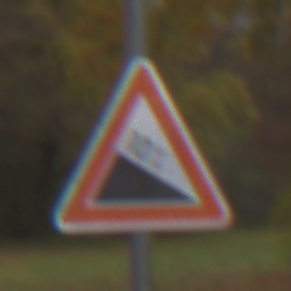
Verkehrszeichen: Gefaelle10
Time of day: Midday
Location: Outdoor (Nature)
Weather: Overcast
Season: Autumn
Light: Natural